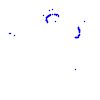
Particle: kaon